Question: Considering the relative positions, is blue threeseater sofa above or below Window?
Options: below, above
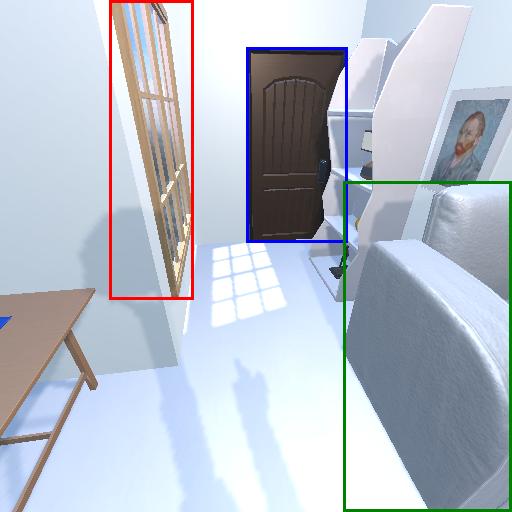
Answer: below